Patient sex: M
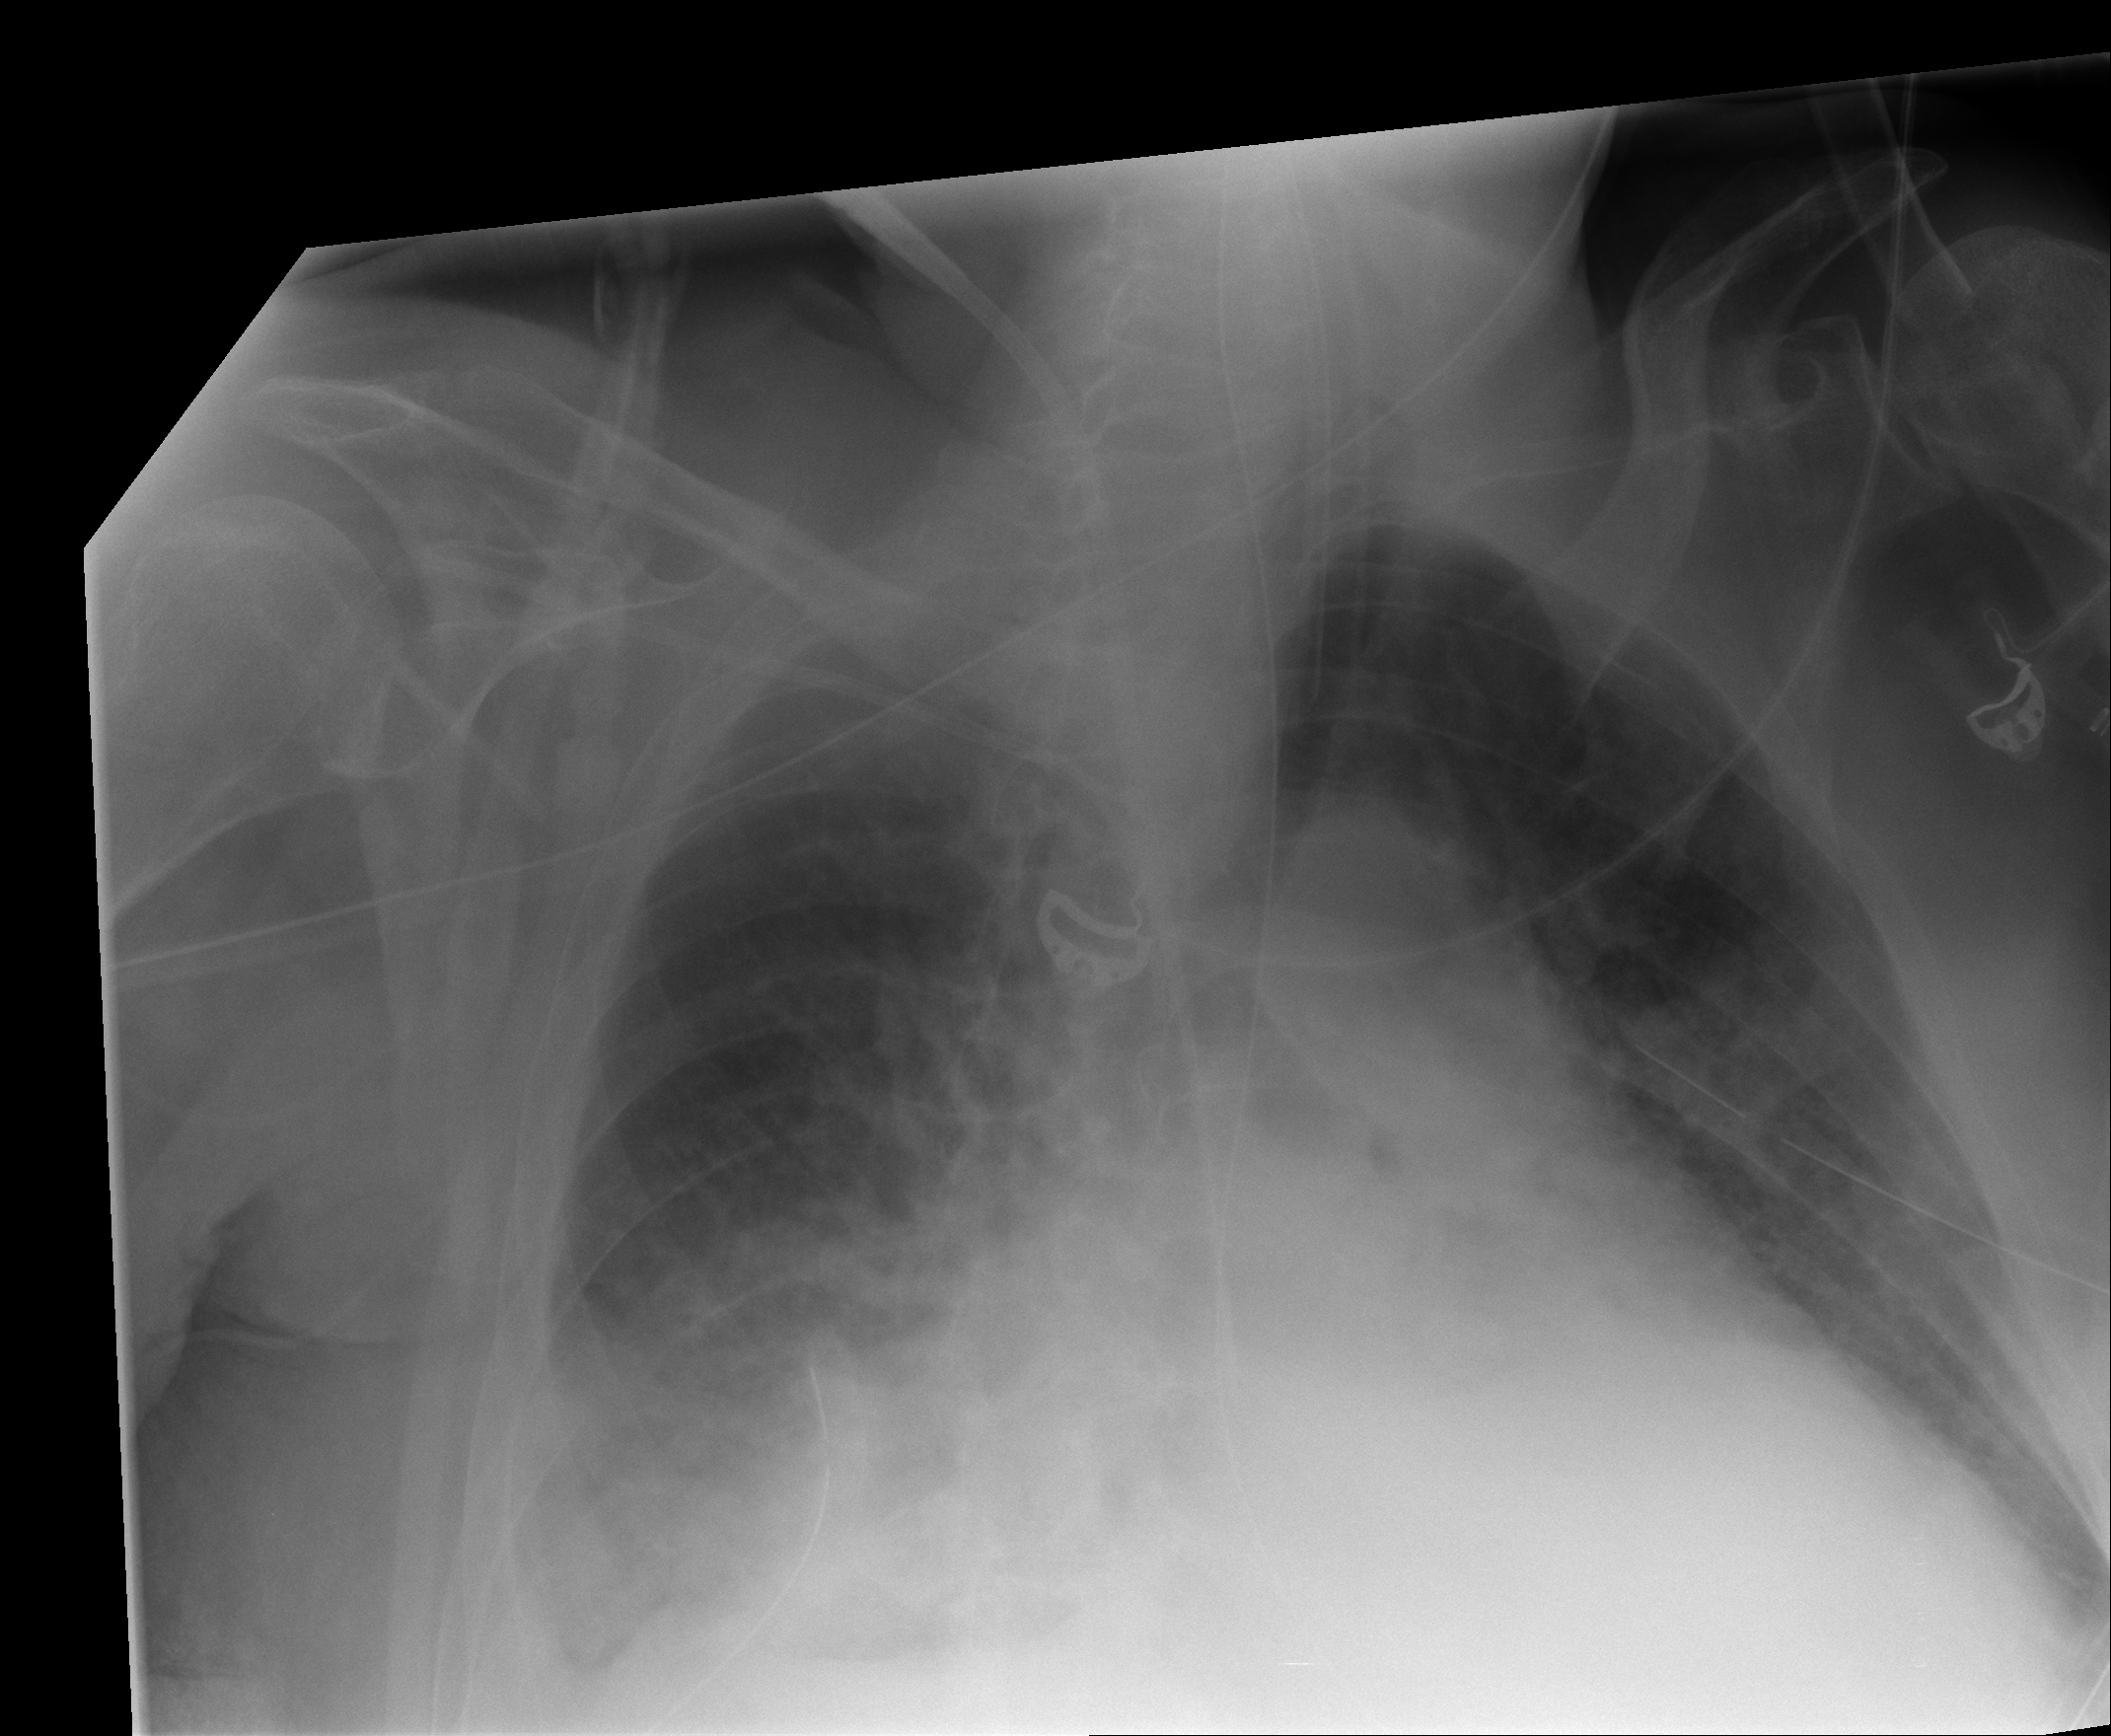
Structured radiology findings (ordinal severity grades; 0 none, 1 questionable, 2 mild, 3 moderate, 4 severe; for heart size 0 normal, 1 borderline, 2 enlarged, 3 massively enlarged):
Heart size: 0
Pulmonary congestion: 1
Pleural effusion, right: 2
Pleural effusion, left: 1
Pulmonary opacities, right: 2
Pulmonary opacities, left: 2
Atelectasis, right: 3
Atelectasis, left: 2